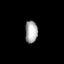
Tissue: lung
Cell type: T cells
Senescence score: 0.1259
Nuclear area (px): 275
Mean DAPI intensity: 166.225